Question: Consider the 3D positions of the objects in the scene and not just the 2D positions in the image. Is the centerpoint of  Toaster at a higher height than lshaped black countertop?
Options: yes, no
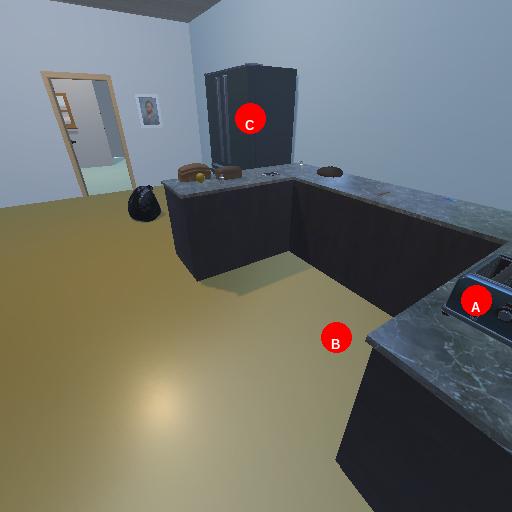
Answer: yes